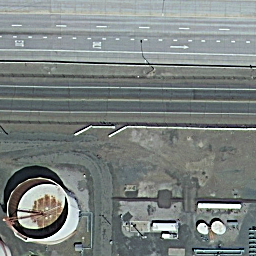
Label: storage tanks